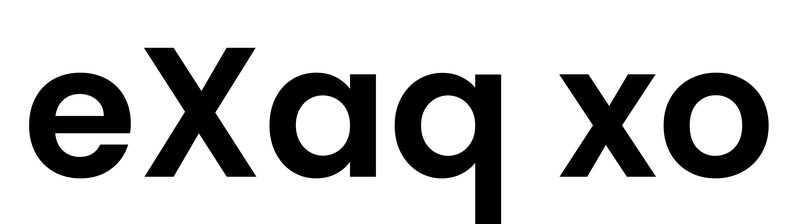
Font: Poppins-SemiBold